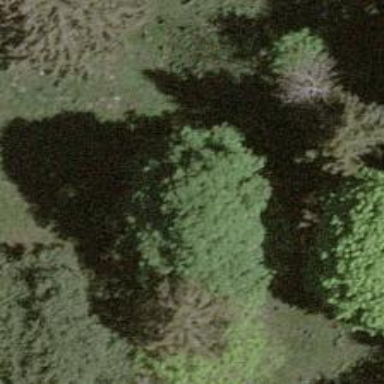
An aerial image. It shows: Single tag "natural: tree."